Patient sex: M
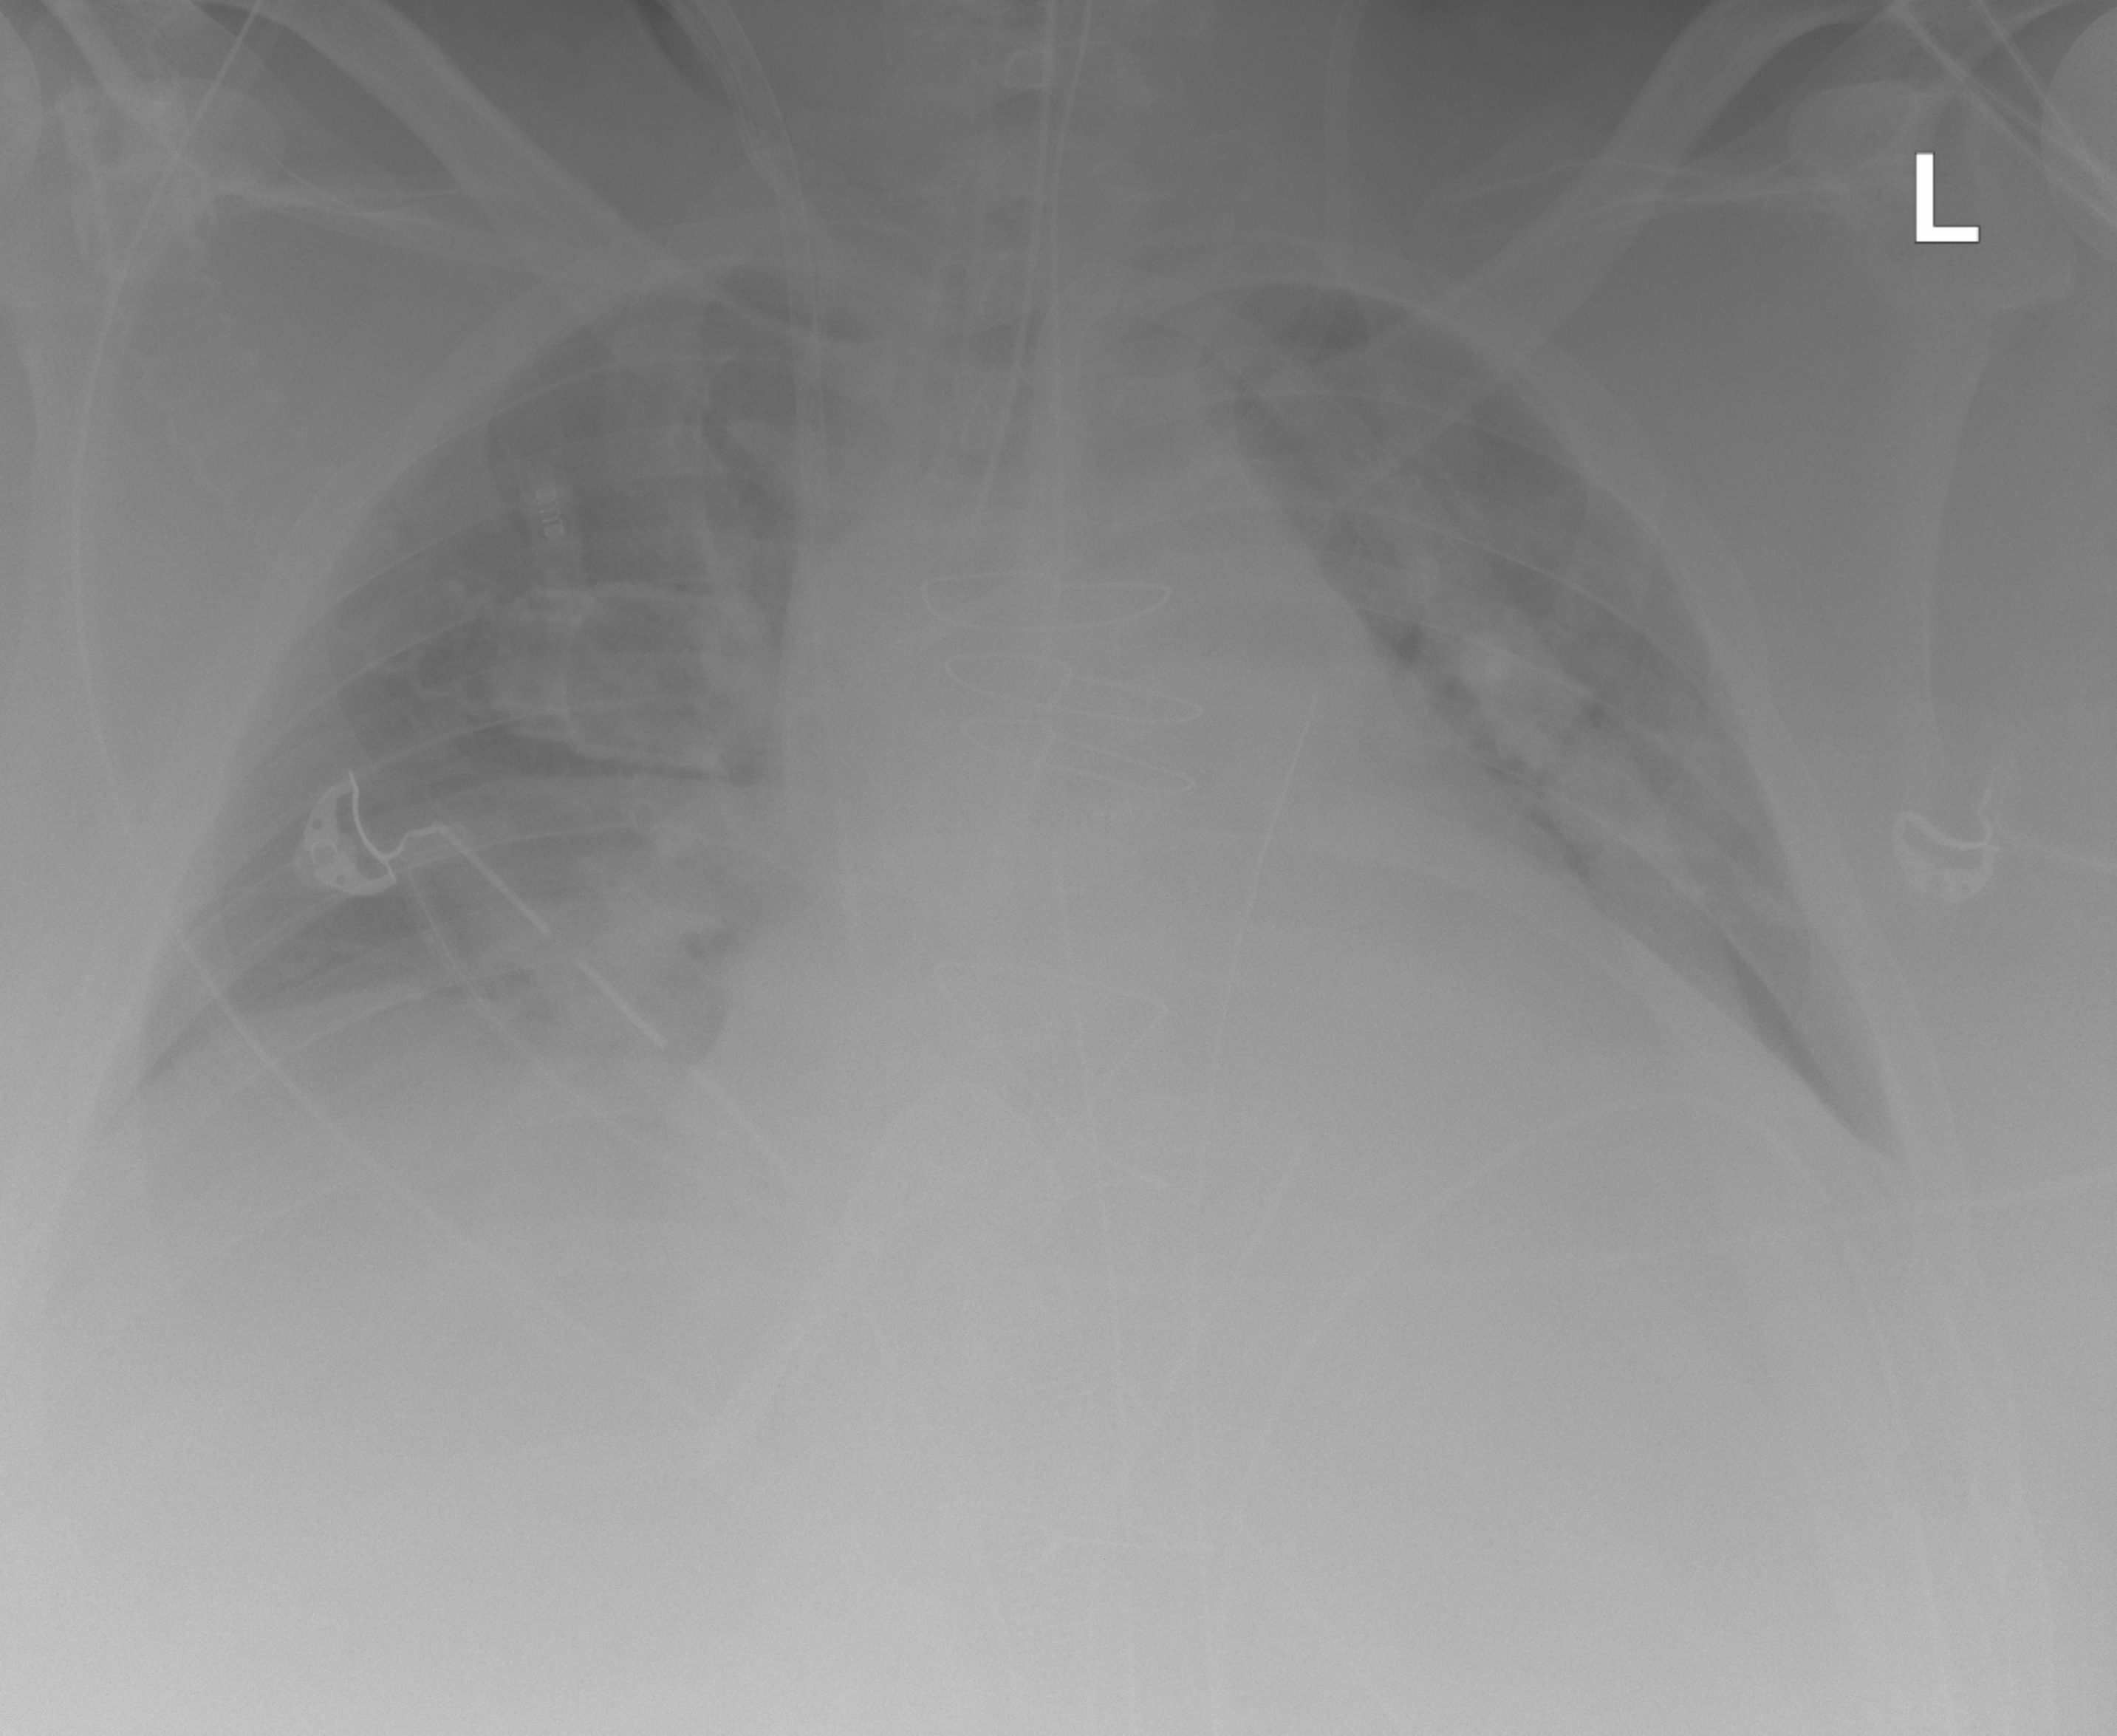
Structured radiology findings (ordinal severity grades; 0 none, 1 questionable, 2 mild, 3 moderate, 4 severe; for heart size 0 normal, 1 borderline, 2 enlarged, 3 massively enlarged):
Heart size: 2
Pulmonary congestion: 2
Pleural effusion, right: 0
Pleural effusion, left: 0
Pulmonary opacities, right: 0
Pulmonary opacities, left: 0
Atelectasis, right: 2
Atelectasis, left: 2